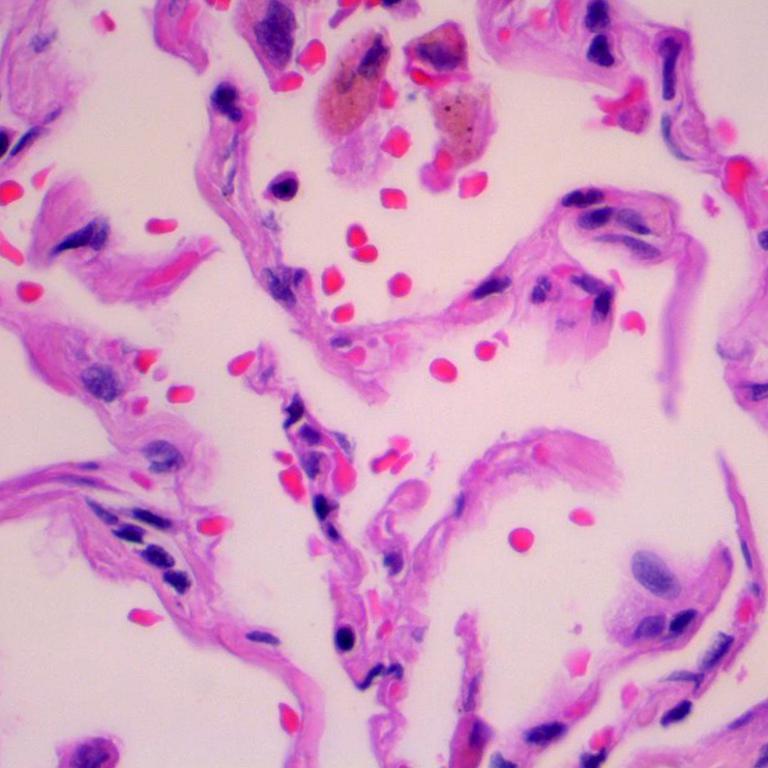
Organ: lung
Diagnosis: benign